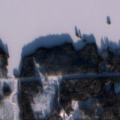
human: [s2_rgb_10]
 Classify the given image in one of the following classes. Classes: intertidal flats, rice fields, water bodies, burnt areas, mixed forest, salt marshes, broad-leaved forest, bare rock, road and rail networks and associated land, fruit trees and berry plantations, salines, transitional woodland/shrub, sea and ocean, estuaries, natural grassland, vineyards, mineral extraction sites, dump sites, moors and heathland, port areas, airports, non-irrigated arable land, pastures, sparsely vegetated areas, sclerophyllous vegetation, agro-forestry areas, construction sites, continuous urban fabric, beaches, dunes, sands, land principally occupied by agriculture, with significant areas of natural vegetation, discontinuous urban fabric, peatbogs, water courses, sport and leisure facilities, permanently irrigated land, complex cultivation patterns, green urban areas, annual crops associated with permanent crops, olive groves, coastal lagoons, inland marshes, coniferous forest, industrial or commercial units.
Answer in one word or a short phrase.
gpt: coniferous forest, transitional woodland/shrub, water bodies